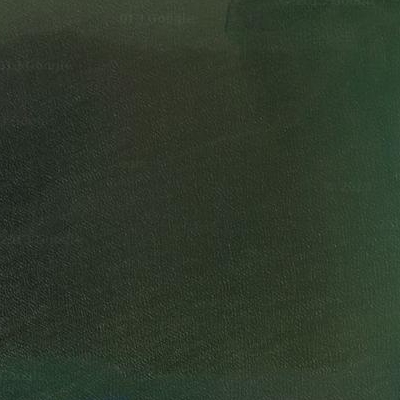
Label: dRiverLake